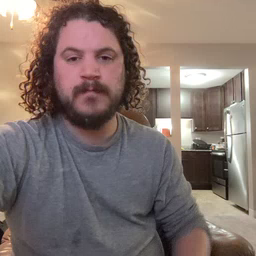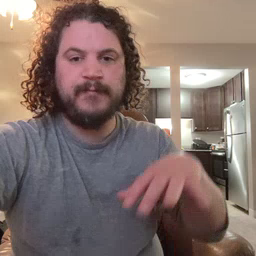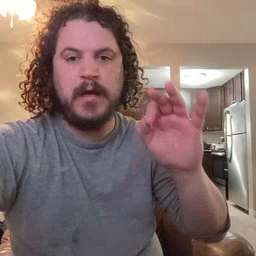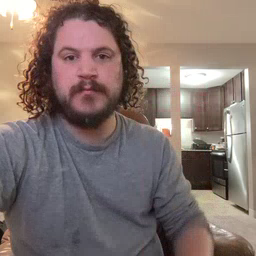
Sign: find